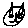
Label: cat